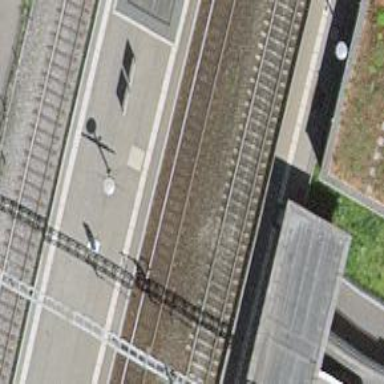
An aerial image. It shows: Public transport stop position along the railway.